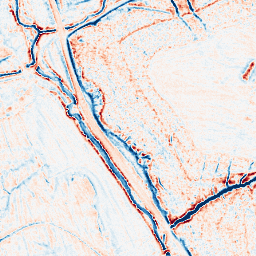
Category: edge_preserving
Decomposition family: anisotropic_diffusion
Decomposition parameters: iterations: 20
kappa: 10
gamma: 0.1
Upsampling method: sinc_blackman
Upsampling parameters: scale: 4
kernel_size: 8
Upsampling scale: 4